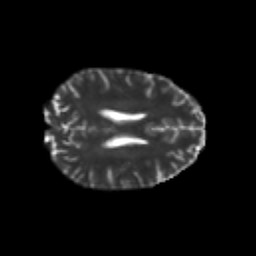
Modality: T2w
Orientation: axial
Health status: healthy
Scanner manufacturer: philips
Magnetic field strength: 3 T
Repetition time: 6.964 s
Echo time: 0.092 s